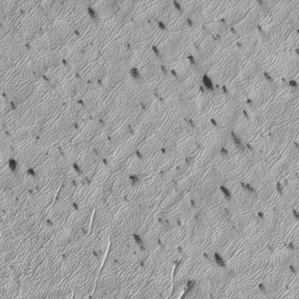
Label: frost